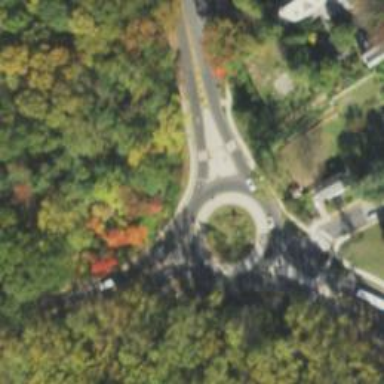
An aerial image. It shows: Marked road crossing.